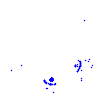
Particle: pion